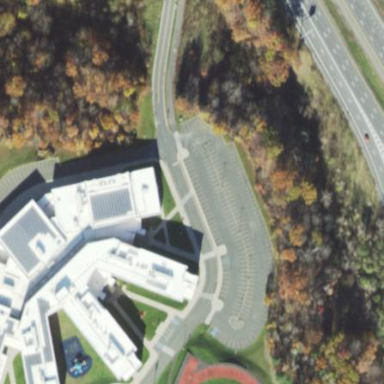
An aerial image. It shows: School building.